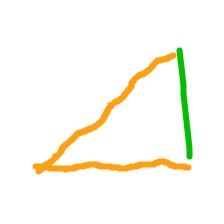
Shape: triangle